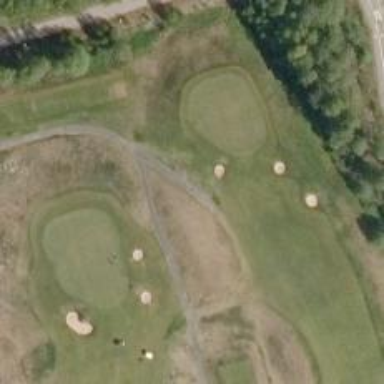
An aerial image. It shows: Path for both roads and golfers.